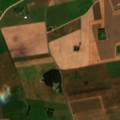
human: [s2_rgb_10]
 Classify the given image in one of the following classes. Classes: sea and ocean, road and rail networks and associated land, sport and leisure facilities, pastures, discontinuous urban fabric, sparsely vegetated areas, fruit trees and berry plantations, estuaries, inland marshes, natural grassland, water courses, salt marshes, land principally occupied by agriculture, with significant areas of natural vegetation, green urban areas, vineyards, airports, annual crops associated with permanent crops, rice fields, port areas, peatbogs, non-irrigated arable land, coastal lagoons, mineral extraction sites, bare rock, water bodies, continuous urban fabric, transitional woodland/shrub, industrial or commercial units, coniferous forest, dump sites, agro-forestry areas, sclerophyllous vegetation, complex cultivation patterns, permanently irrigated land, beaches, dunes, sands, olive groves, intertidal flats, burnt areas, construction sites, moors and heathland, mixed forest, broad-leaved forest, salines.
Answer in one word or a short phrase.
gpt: non-irrigated arable land, fruit trees and berry plantations